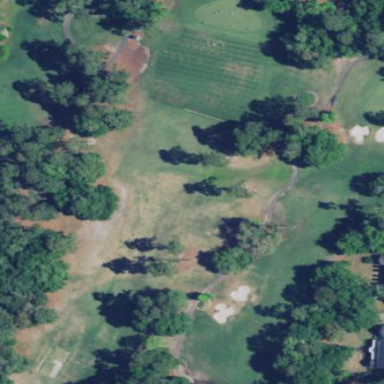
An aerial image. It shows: Grassy area designated as golf fairway.